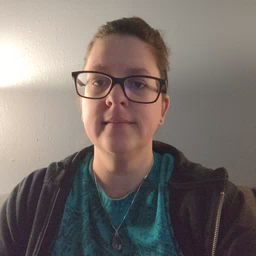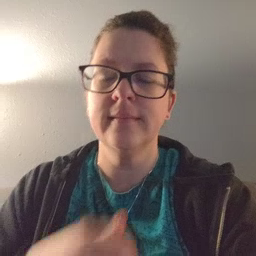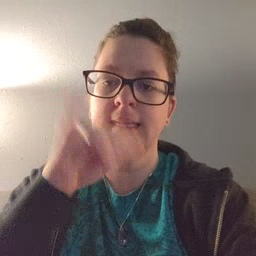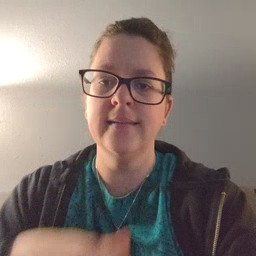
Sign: that